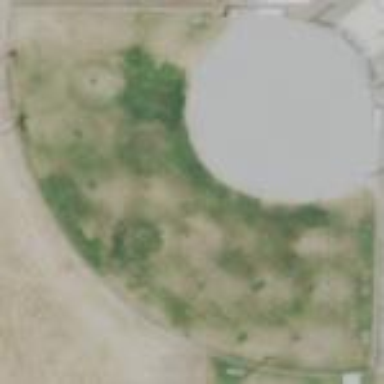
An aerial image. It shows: Baseball pitch for leisure land.